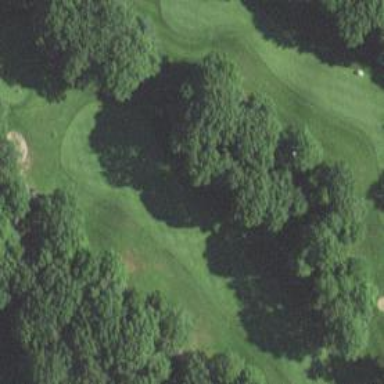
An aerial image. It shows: Golf hole.